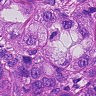
Metastatic tissue present: yes